Question: I'm pretty new to Matlab and have to do some work for a lab.
Basically I have to calculate the height of persons in an image. There are some markers next to the persons which I've already identified. So now I now converted the image to an binary image:
I need the x and y positions of every person in the picture to compare it with the markers I already found.
I tried to iterate over the image and check the surroundings if I've already found a person near this coordinates but it does not work, nor it is very "matlab like". (Performance is also bad because of the loops)
I have no idea how I should tackle this problem (other than the method I described above).
I can post my code here but I guess that won't help answer this question.
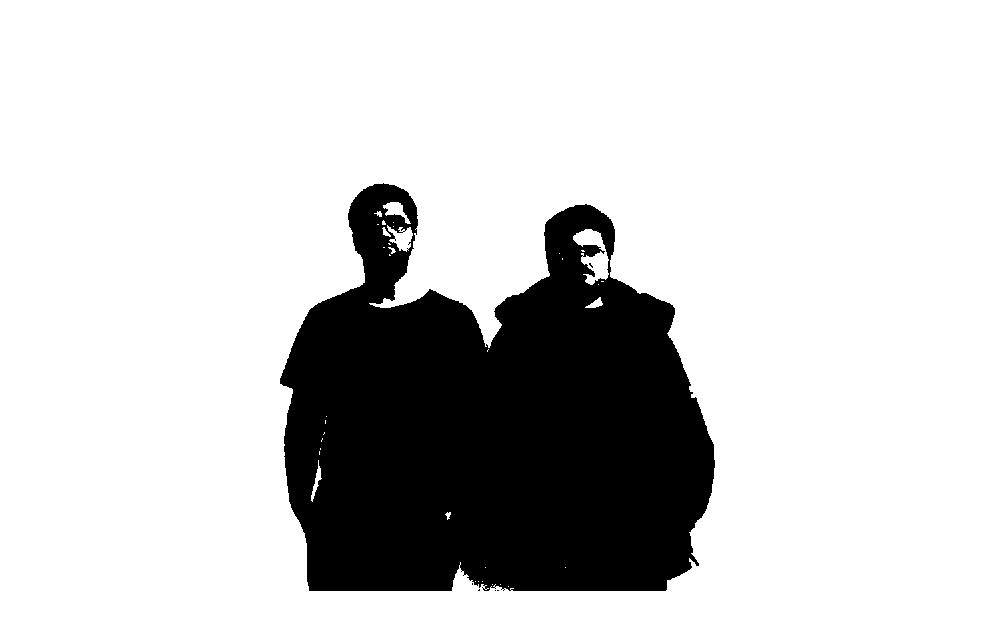
Answer: If you can use built-ins (or write your own) here's what I have been thinking of as a partial solution.
First, invert the image so the people are in white and the background is black. Find the sum of all the rows.
'''
data = sum(im);
'''
This will give you some noisy data that shows the number of on pixels in each row. If you plot it, the peaks are the people, and the valleys are the areas between them. But there will be a lot of false peaks. To fix this, use convolution like:
'''
data2 = conv(data,ones(1,50)/50,'same');
'''
A size of 50 seemed to work pretty well. It may differ from image to image, but if they are all more or less like the one above, 50 should work.
Now you should have a clean set of data showing the peaks where the people are (and specifically the highest points of the people). You can do a single for loop to find those peaks. But don't start looking for the next peak until you've crossed a valley. If it helps you can use the derivative to find where the derivative passes zero (these are the peaks and valleys).
'''
deriv = (data2(2:end)-data(1:end-1));
'''
But I found that there aren't always literal zero points on the derivative, so you'll have too look for sign changes instead.
There are also public functions out there that you can download to automatically find the peaks.
So let's say you have your peaks stored in some vector peaks. Now you know the x location of the person, so isolate the columns and find the first nonzero (the top of the people's head, and y locations) then subtract that from the total column size to find the height. So for the first peak:
'''
x = peaks[1];
y = find(im(:,x),1,'first');
height = size(im,1)-y;
'''
I think somthing along those lines might work for you. You still need to do some iterating, but not a whole lot.